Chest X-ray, PA view. Patient: 70 years old, sex M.
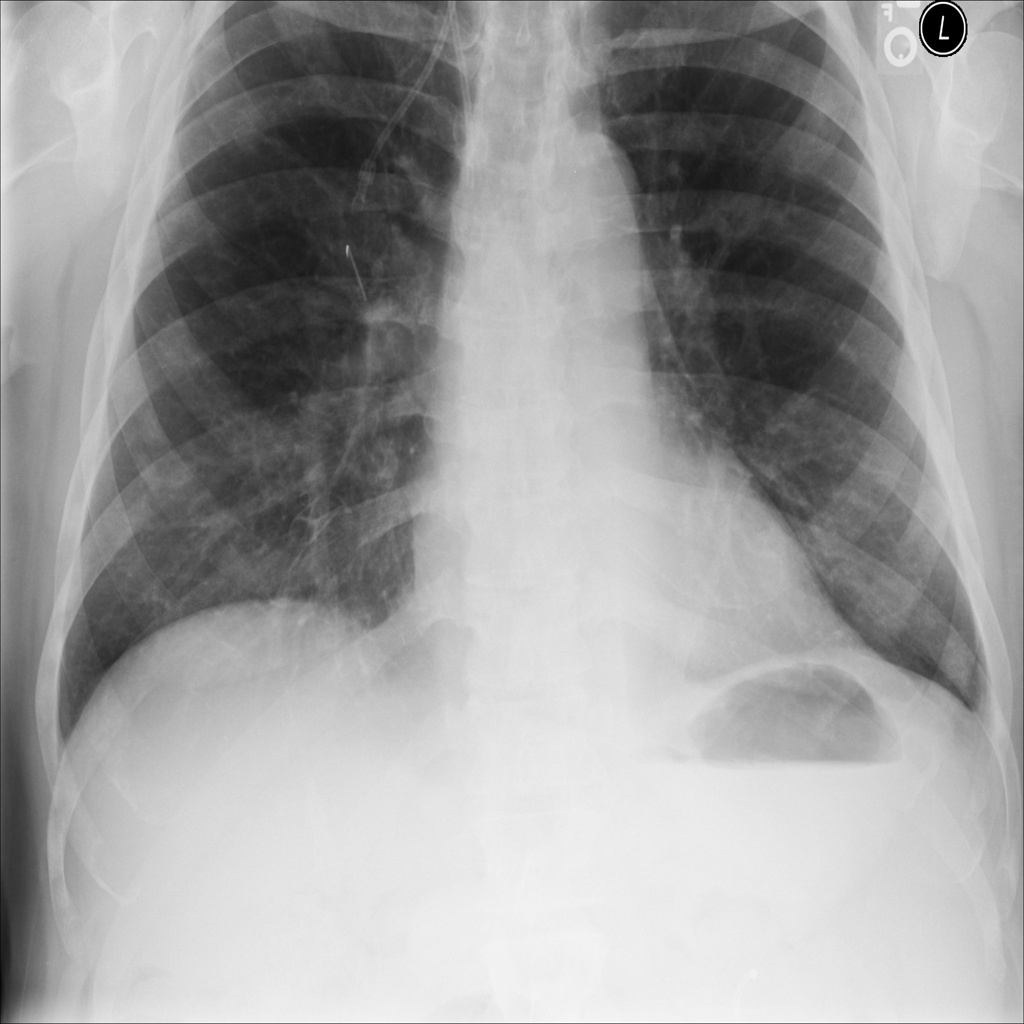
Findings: Fibrosis